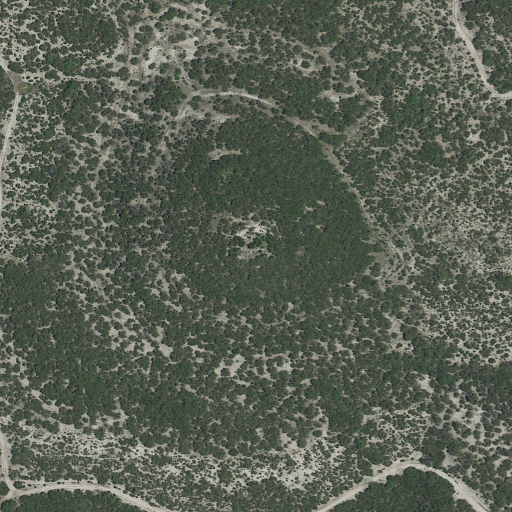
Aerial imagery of mountain in Texas named Travis Peak containing evergreen forest, shrub, and deciduous forest